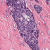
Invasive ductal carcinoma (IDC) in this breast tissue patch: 0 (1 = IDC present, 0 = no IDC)